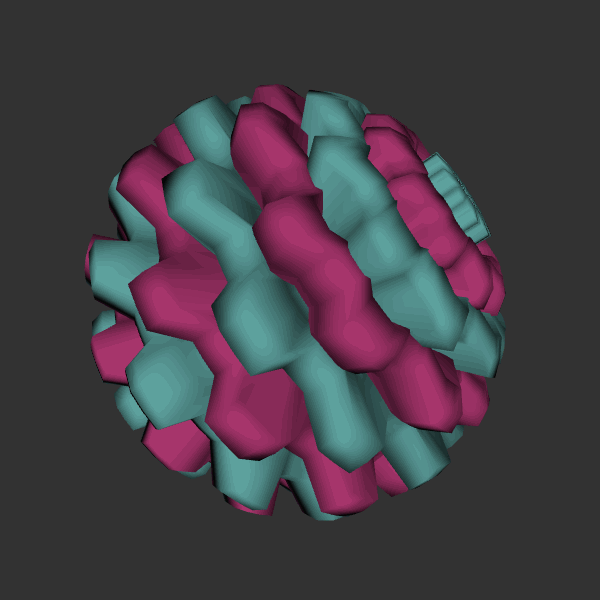
Background: dark